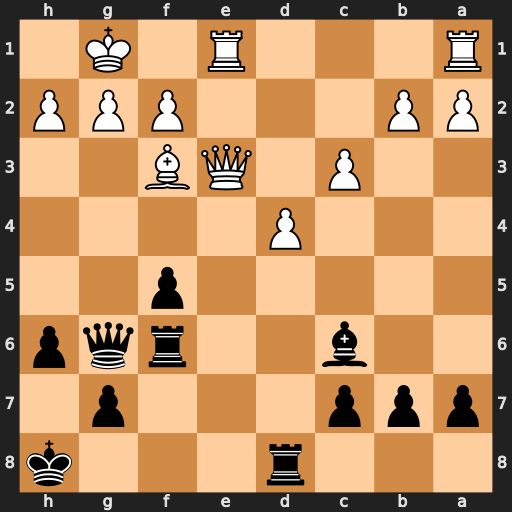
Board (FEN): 3r3k/ppp3p1/2b2rqp/5p2/3P4/2P1QB2/PP3PPP/R3R1K1
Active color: b
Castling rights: -
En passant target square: -
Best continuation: f4 Qe2 Re8 Qxe8+ Bxe8